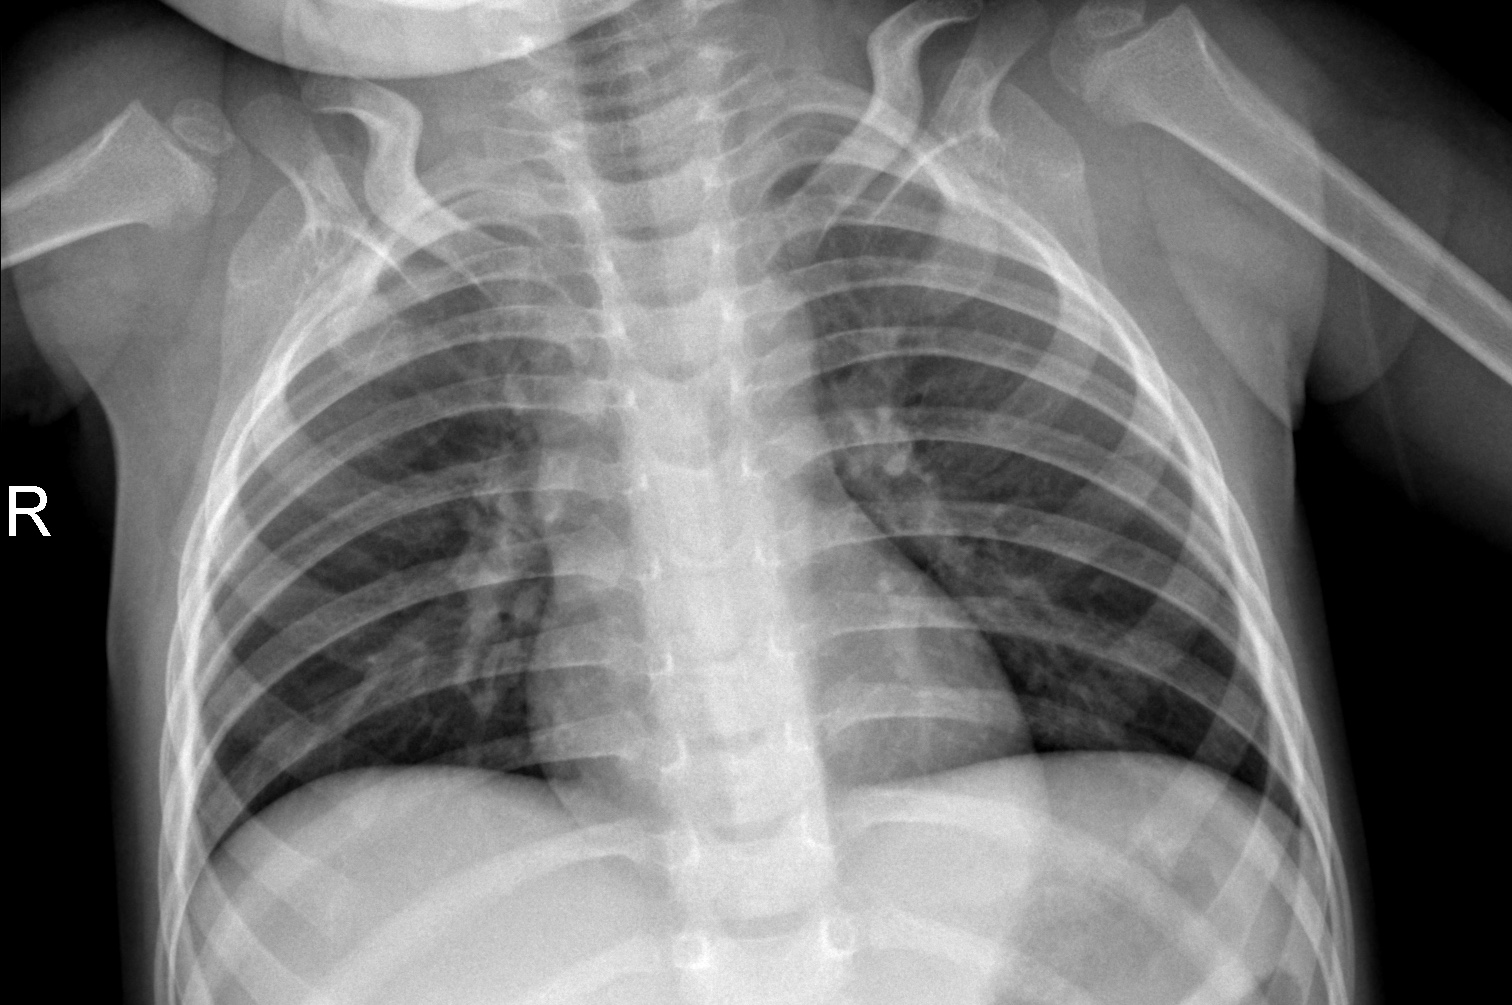
Diagnosis: NORMAL